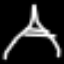
Label: The Eiffel Tower